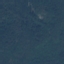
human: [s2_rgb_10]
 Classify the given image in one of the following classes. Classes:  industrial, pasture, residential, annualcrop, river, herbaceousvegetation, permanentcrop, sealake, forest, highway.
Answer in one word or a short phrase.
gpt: Forest